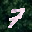
Label: 7